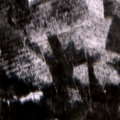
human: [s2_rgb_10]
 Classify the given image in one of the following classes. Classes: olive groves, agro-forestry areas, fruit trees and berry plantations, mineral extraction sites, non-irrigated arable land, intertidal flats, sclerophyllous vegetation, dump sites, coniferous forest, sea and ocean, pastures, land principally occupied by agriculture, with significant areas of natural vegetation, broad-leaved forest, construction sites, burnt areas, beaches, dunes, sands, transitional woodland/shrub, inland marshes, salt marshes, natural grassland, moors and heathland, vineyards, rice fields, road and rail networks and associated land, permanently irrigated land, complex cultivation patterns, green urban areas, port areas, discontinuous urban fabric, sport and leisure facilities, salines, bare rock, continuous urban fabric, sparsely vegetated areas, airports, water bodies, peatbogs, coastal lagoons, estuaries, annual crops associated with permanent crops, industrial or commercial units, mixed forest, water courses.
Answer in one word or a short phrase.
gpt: coniferous forest, mixed forest, transitional woodland/shrub